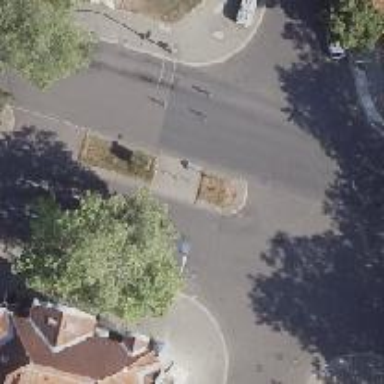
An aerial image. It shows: Unmarked crossing on the road.